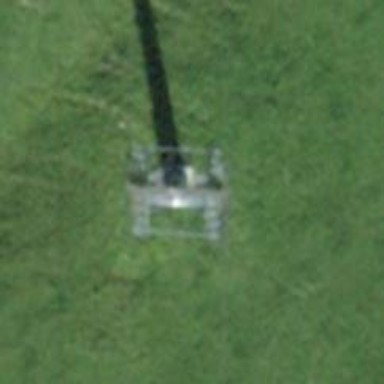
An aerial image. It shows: Pylon used for aerialway.